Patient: sex M, age 35
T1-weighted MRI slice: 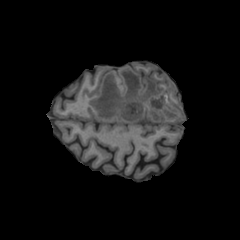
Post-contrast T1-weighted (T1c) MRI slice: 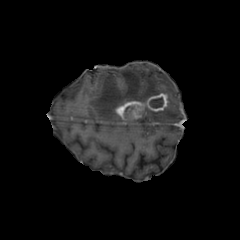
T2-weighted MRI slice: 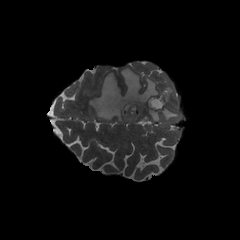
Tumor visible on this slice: yes
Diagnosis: Glioblastoma, IDH-wildtype
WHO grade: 4